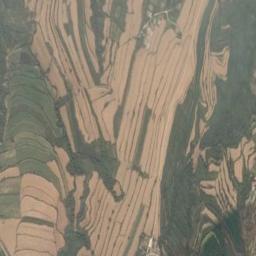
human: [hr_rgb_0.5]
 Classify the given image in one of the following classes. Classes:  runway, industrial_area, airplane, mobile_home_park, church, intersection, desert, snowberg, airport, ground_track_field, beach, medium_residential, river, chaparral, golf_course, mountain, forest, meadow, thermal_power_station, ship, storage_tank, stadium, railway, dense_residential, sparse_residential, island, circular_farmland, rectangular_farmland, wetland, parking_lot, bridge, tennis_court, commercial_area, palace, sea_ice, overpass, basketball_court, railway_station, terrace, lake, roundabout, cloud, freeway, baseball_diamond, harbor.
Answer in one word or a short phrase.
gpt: terrace